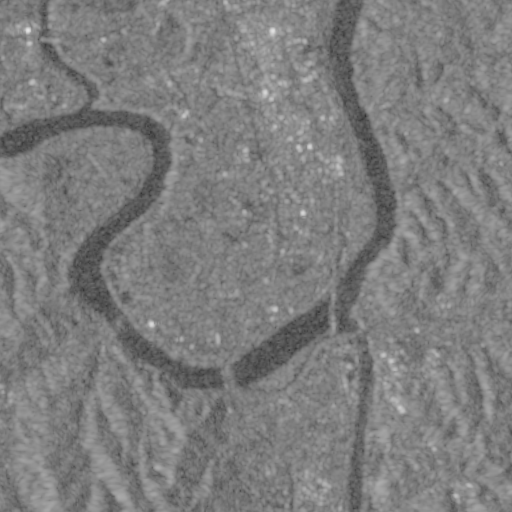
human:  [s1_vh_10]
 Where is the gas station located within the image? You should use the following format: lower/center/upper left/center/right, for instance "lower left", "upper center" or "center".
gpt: The gas station is located in the upper center of the image.
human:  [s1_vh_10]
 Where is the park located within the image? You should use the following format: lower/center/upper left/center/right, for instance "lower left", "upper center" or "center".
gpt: The park is located in the upper center of the image.
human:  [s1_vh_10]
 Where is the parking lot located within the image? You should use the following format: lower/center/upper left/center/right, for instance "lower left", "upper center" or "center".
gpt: The parking lot is located in the center left of the image.
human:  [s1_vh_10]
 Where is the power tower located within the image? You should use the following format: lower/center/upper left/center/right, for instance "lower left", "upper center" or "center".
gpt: The power tower is located in the lower right of the image.
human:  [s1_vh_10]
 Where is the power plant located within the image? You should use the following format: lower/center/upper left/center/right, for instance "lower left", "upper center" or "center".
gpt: There is no power plant in the image.

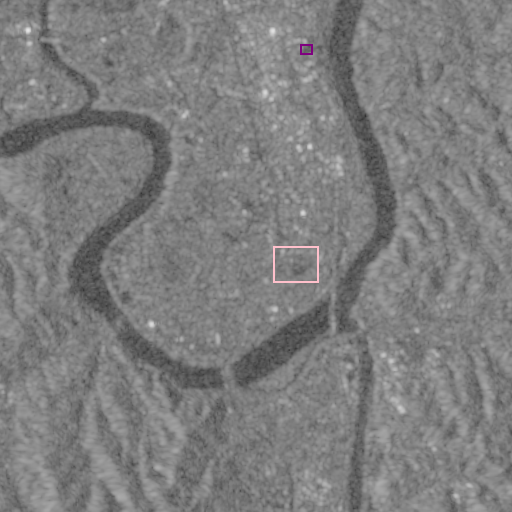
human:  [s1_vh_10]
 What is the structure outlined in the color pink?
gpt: The structure outlined in pink is a crop field.
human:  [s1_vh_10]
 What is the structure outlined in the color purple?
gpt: The structure outlined in purple is a park.
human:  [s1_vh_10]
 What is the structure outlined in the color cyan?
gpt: There is no cyan outline.